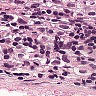
Metastatic tissue present: yes